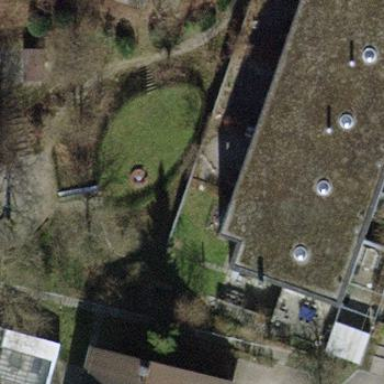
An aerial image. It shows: Flat-roofed building.